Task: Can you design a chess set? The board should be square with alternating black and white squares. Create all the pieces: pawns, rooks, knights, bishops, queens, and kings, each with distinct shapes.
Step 1321:
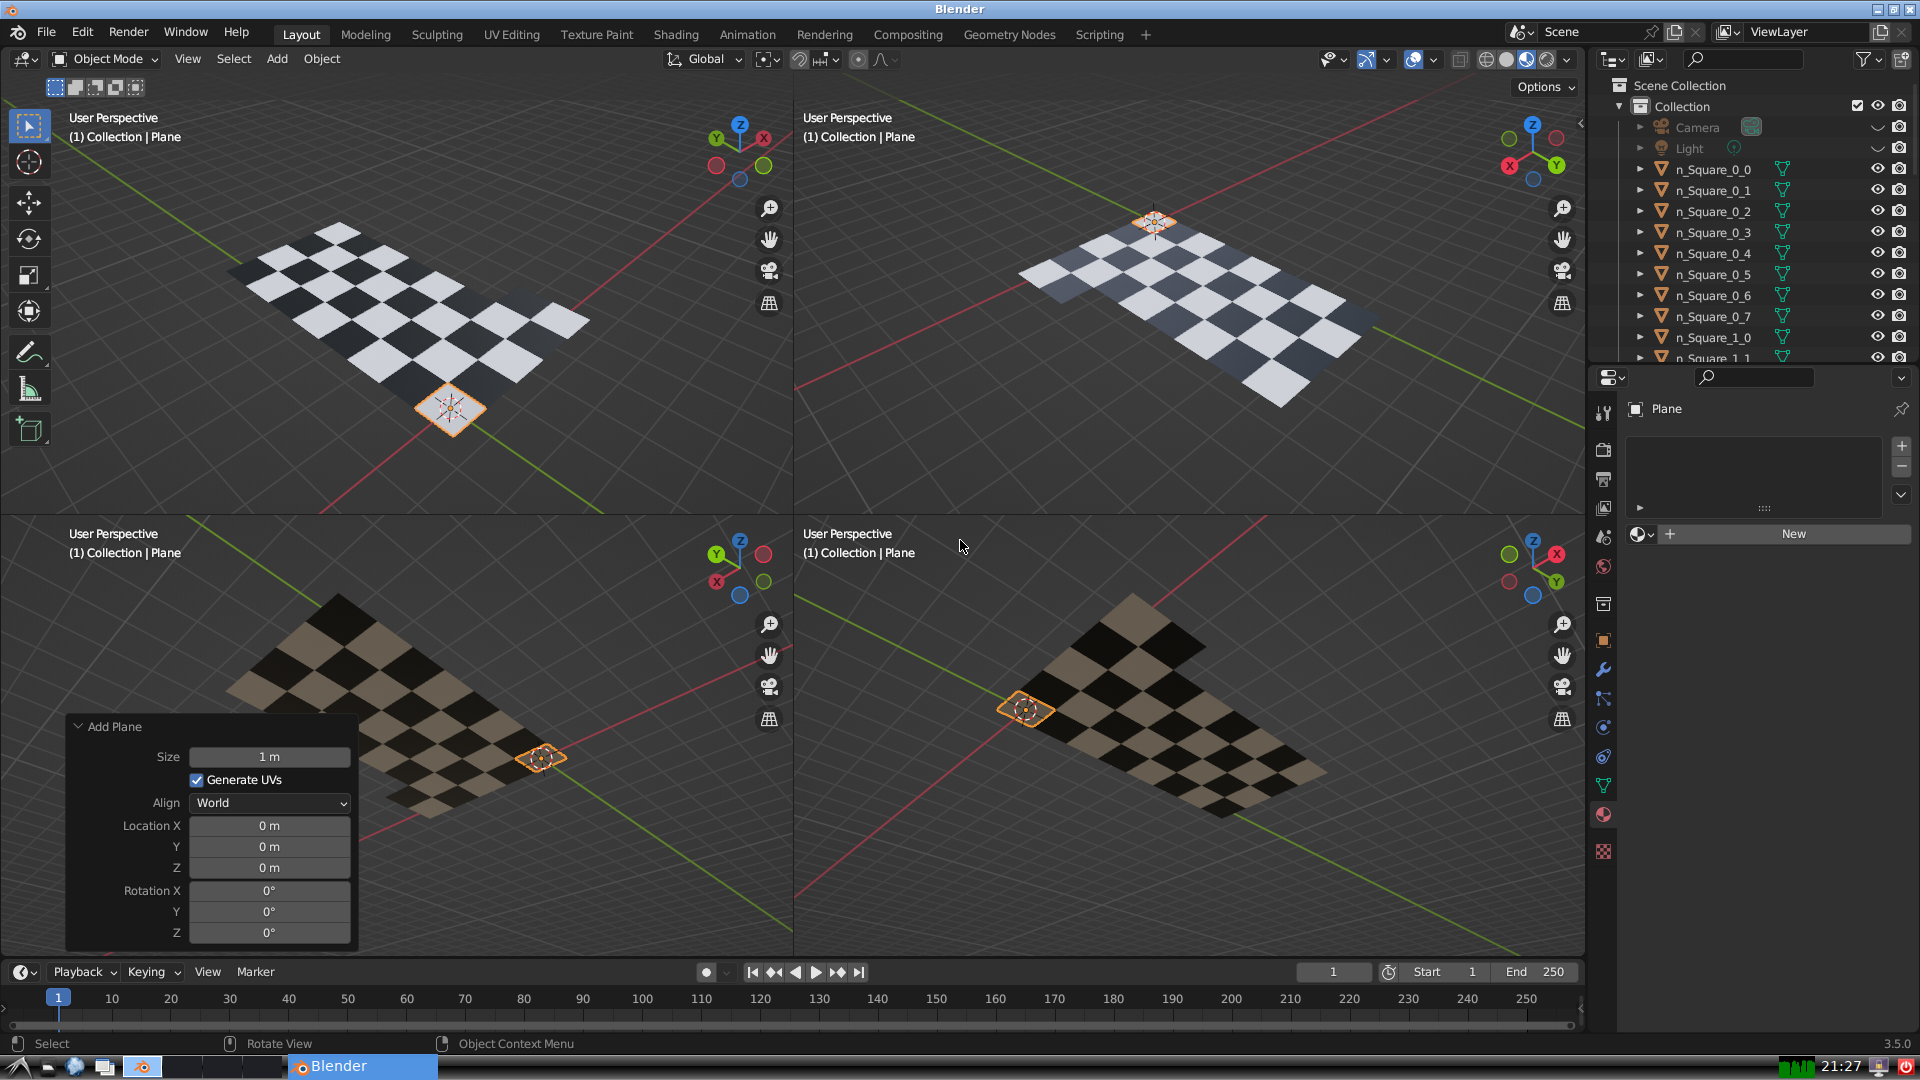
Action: {"key_press": ['Ctrl, Home']}